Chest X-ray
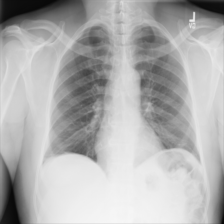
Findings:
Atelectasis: positive
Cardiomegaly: negative
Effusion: negative
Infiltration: negative
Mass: negative
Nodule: negative
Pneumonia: negative
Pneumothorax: negative
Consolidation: negative
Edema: negative
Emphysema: negative
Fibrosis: negative
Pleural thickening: negative
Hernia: negative